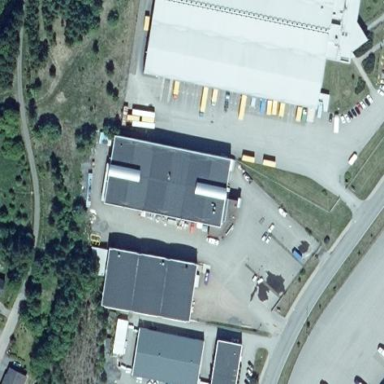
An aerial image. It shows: Industrial building.